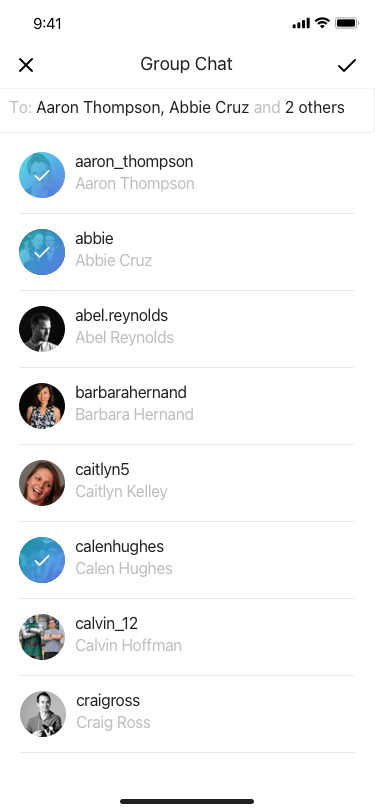
Text in this UI design:
aaron_thompson
Aaron Thompson
abbie
Abbie Cruz
abel.reynolds
Abel Reynolds
barbarahernand
Barbara Hernand
caitlyn5
Caitlyn Kelley
calenhughes
Calen Hughes
calvin_12
Calvin Hoffman
To:
Aaron Thompson, Abbie Cruz and 2 others